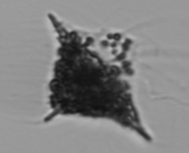
Label: Dictyocha